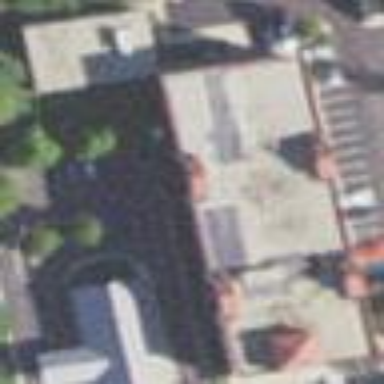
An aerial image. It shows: Hotel building.